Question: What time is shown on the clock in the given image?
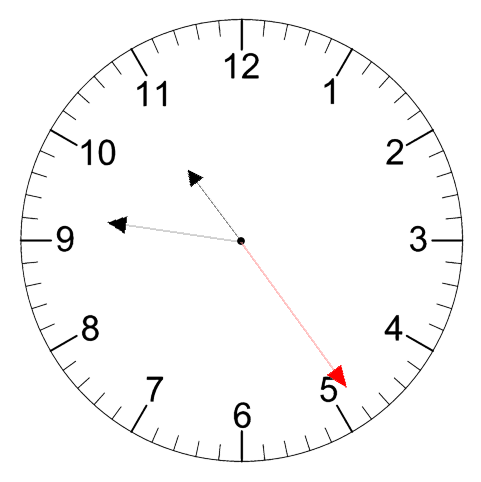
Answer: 10:46:24